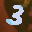
Label: 3